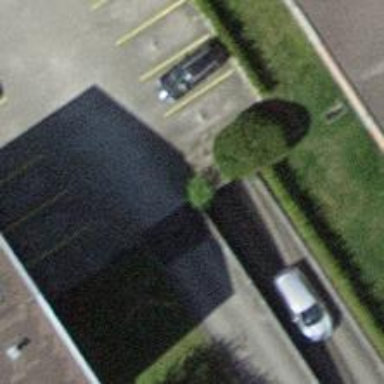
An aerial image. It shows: Parking aisle designated as service road.